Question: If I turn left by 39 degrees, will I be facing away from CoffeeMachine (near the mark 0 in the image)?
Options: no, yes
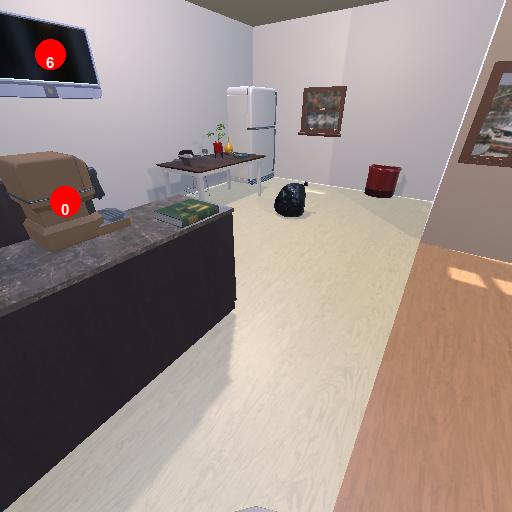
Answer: no